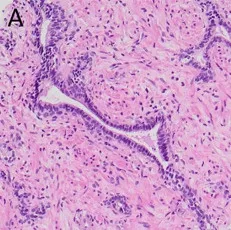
Histopathology of prostate and liver tumor. No visible tumor cell in prostate specimen.
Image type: pathology (h&e)